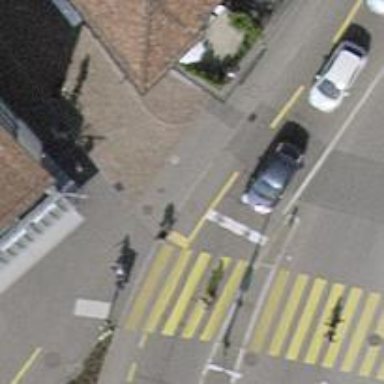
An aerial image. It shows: Sidewalk made of sett.